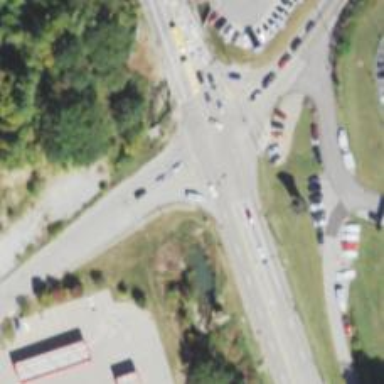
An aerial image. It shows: Trunk link highway.